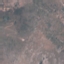
Land use / land cover class: HerbaceousVegetation